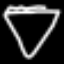
Label: diamond